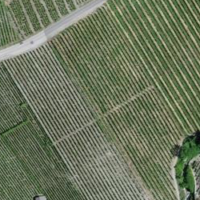
EUNIS habitat code: 40
Species observed at this site:
Artemisia vulgaris